Question: I have a PHP page, as you see on this page everybody can create schema for heating and cooling systems. I am at the end of my project, now I have a problem. I am trying to save as PDF my schema ( inside div).
Firstly I tried to use TCPDF, unfortunately TCPDF does not support all CSS commands. Then I found DOMPDF, but it did not display PHP commands. Heere is a screenshot from my projects.
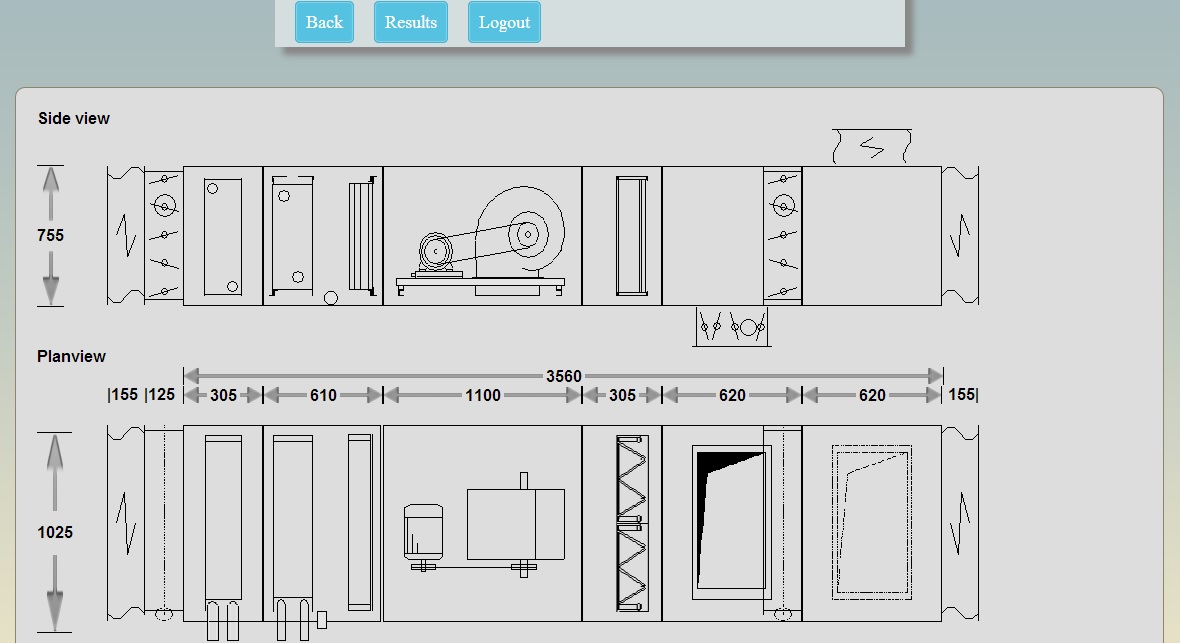
Answer: You can use DOMPDF for this and DOMPDF also supports PHP Code.You can enable php on dompdf_config.inc.php file DOMPDF_ENABLE_PHP = true by default it false.